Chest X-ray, AP view. Patient: 49 years old, sex F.
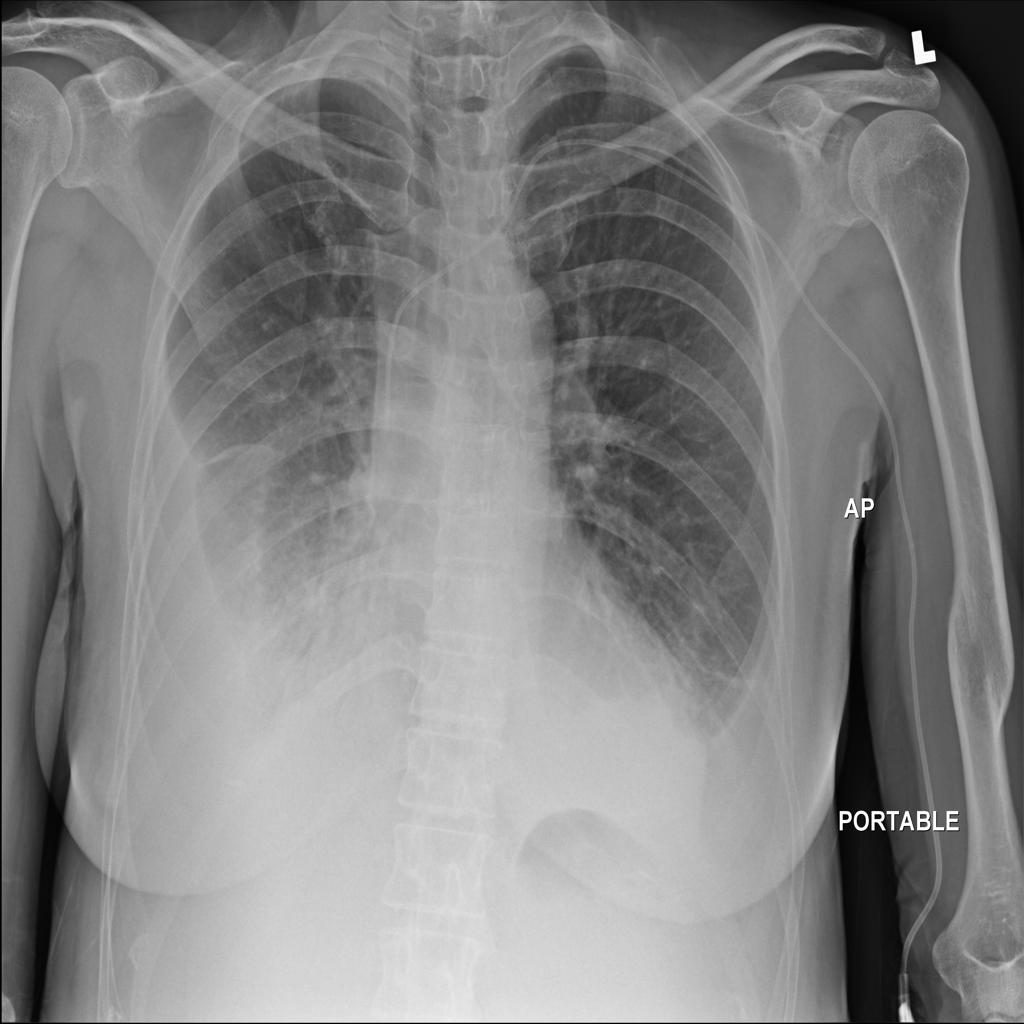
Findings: Effusion